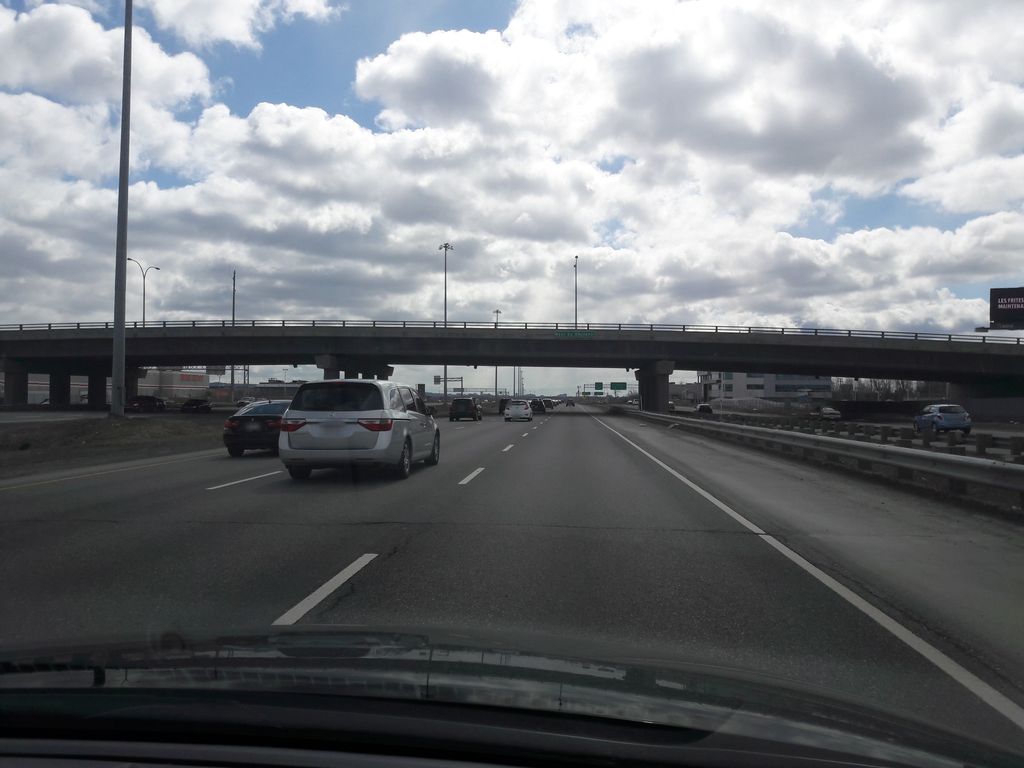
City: montreal